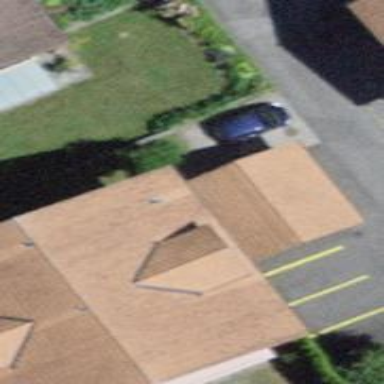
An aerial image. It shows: Garage.